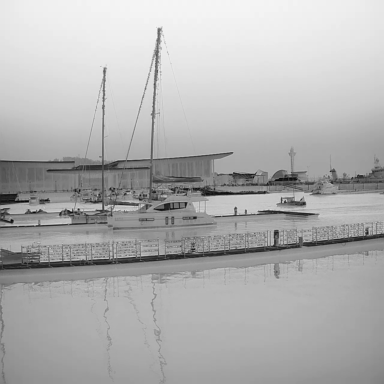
There are three sailboats in the infrared image.